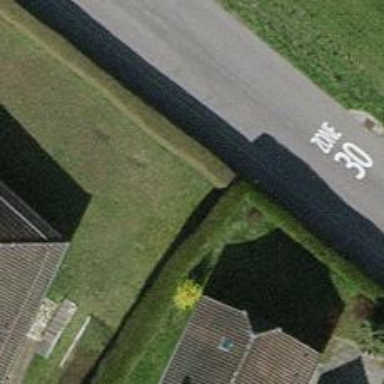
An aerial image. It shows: Hedge acting as barrier.